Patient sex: F
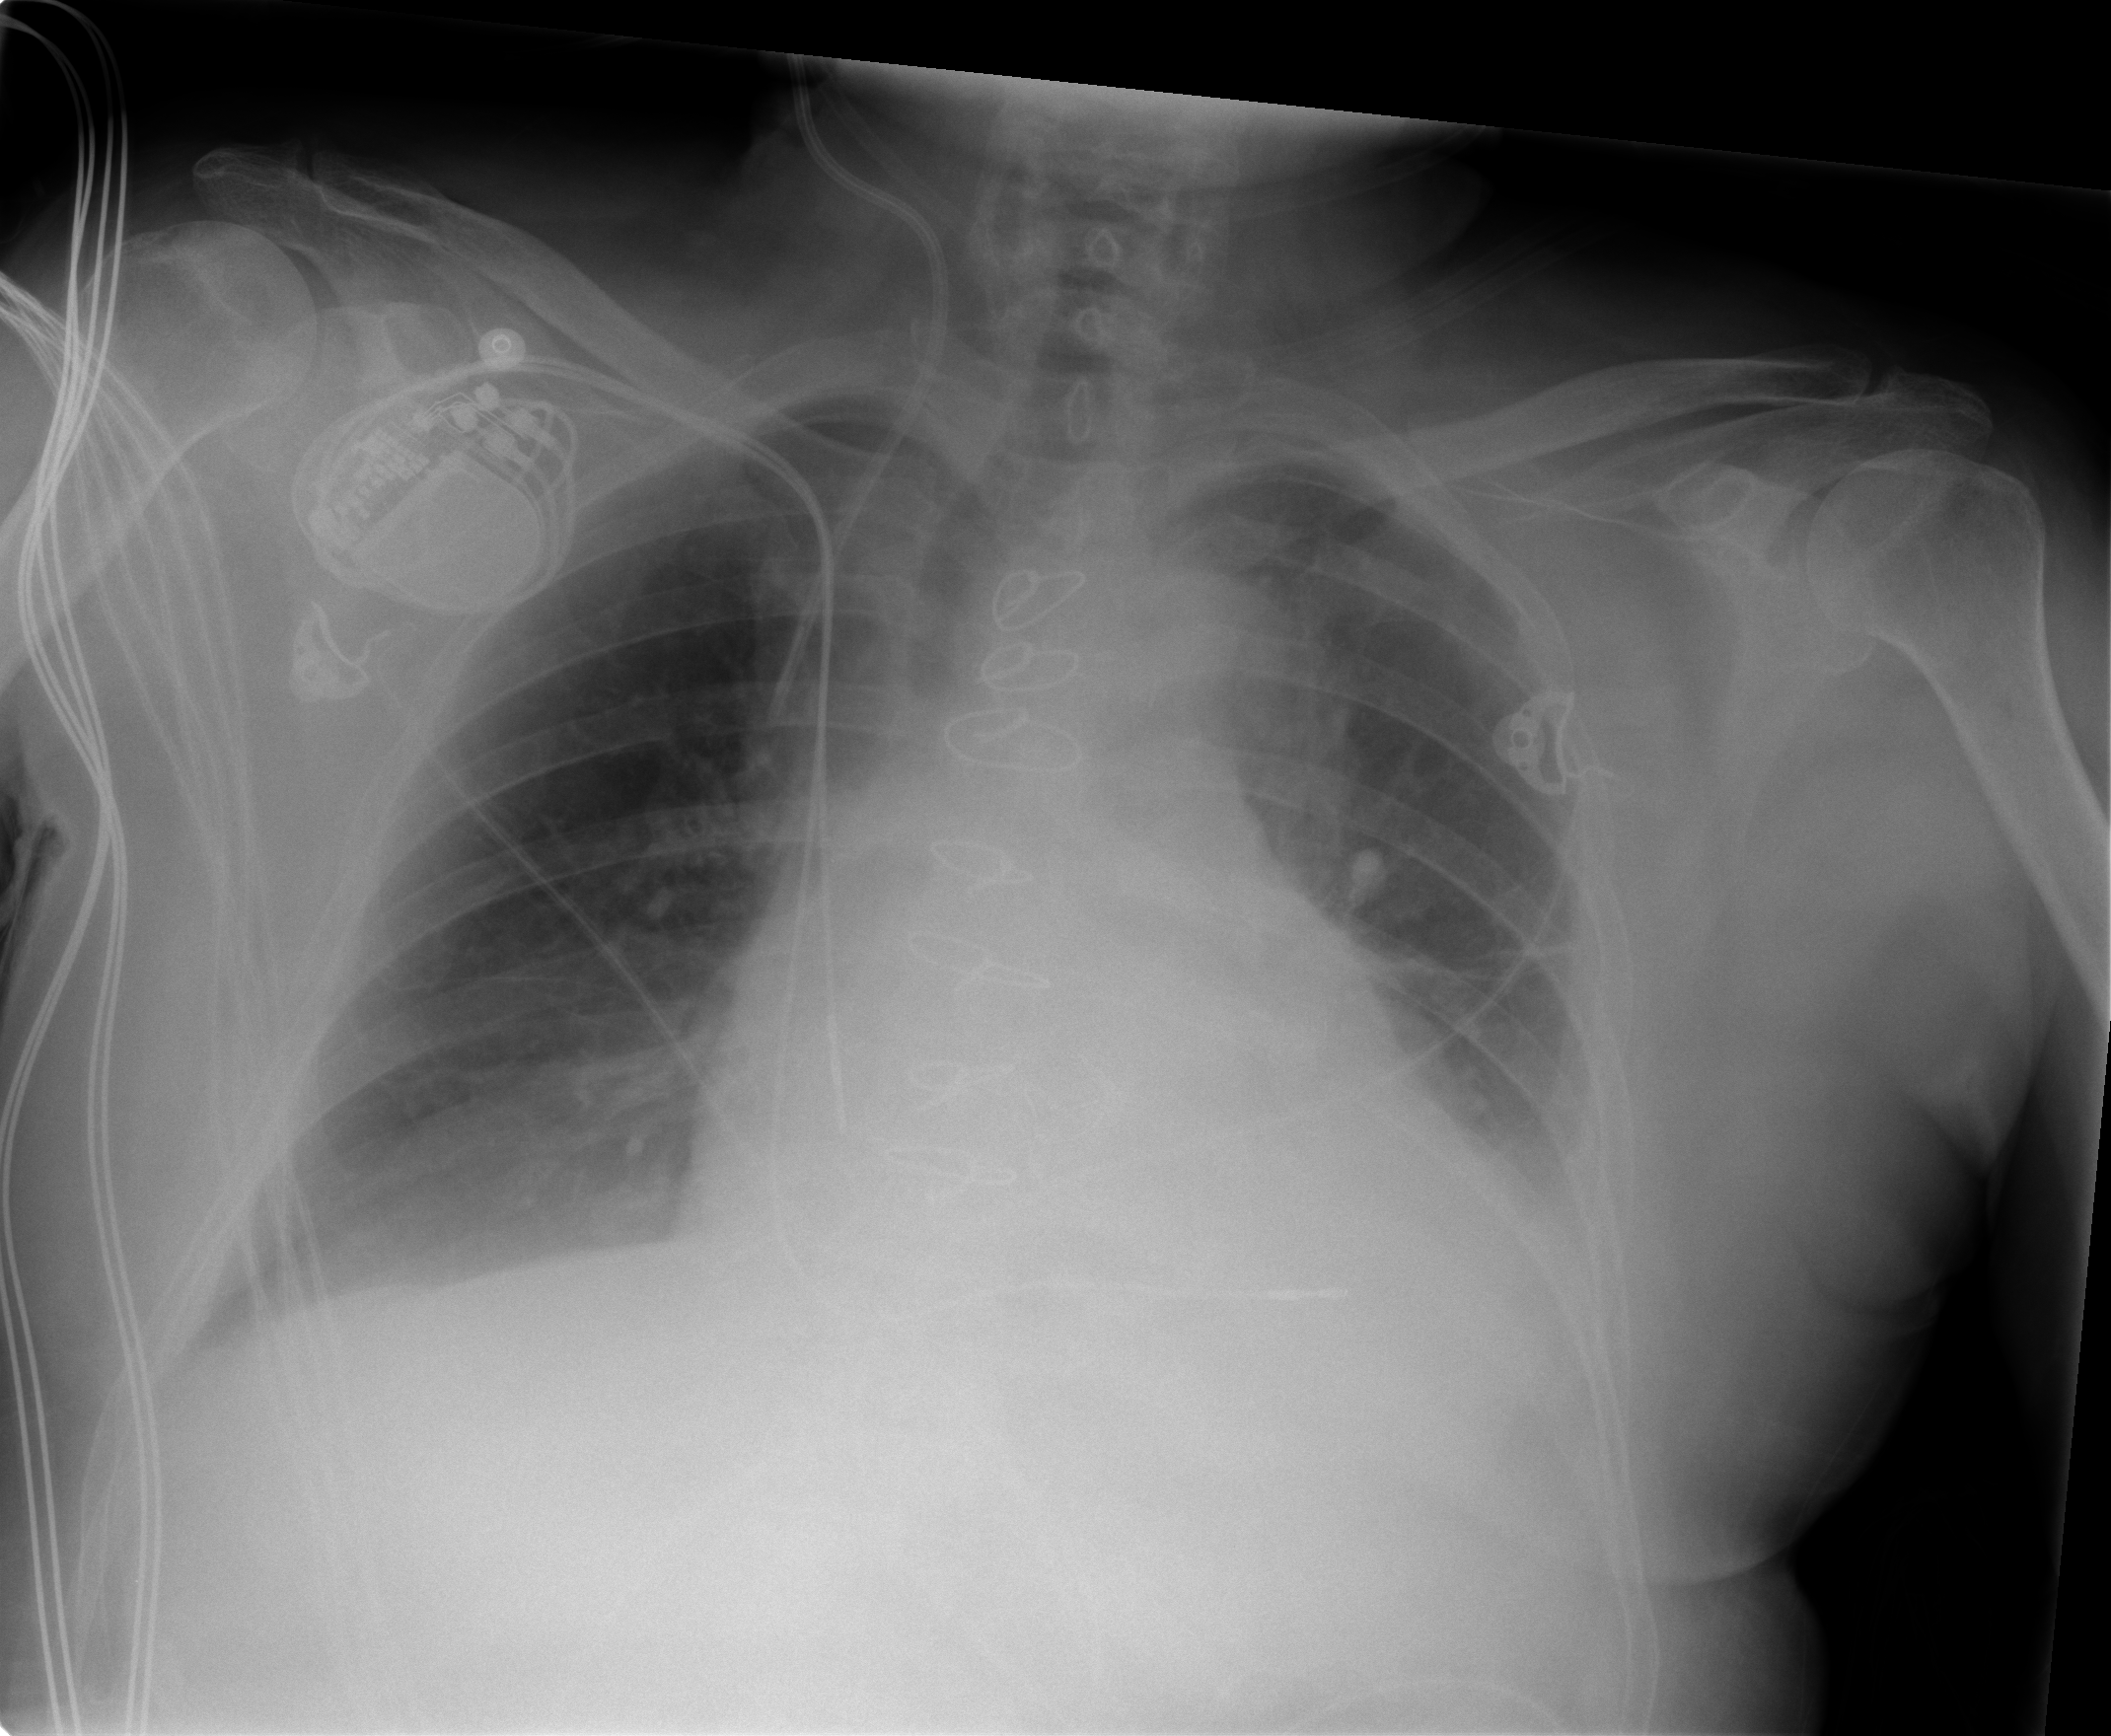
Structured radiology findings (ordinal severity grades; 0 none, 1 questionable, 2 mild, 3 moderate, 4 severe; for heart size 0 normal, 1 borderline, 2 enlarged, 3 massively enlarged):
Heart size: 2
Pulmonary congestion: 1
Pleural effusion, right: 1
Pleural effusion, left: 1
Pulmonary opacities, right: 0
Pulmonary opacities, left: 0
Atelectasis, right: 2
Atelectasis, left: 2